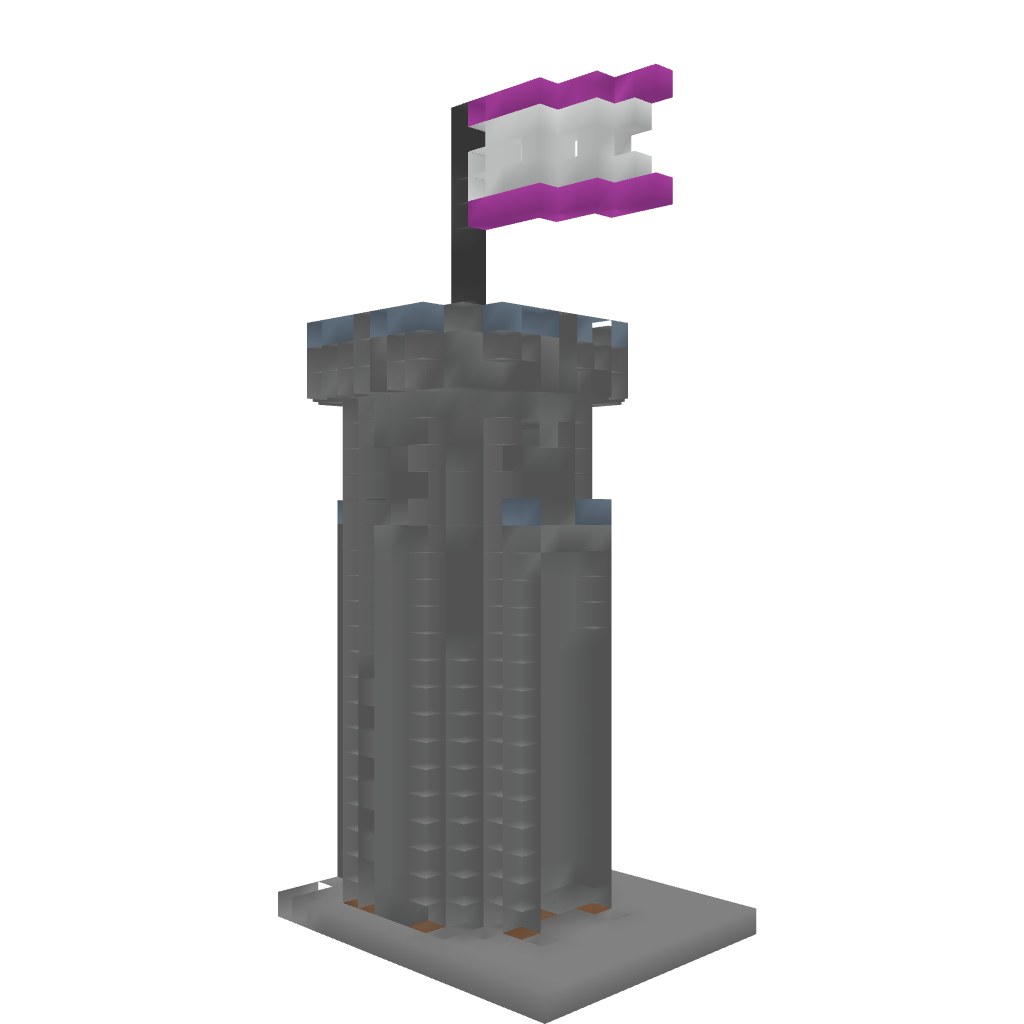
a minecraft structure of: Fort Tower